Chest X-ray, AP view. Patient: 23 years old, sex F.
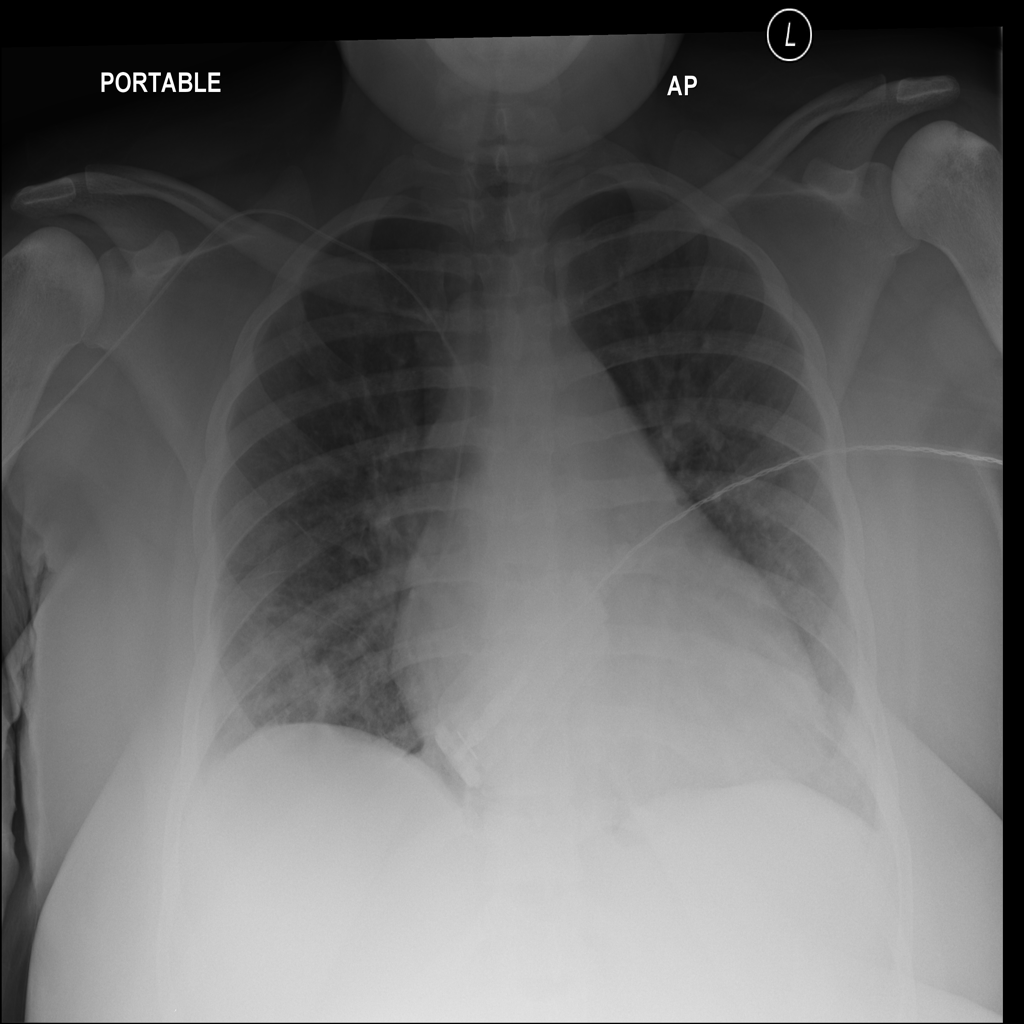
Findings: No Finding